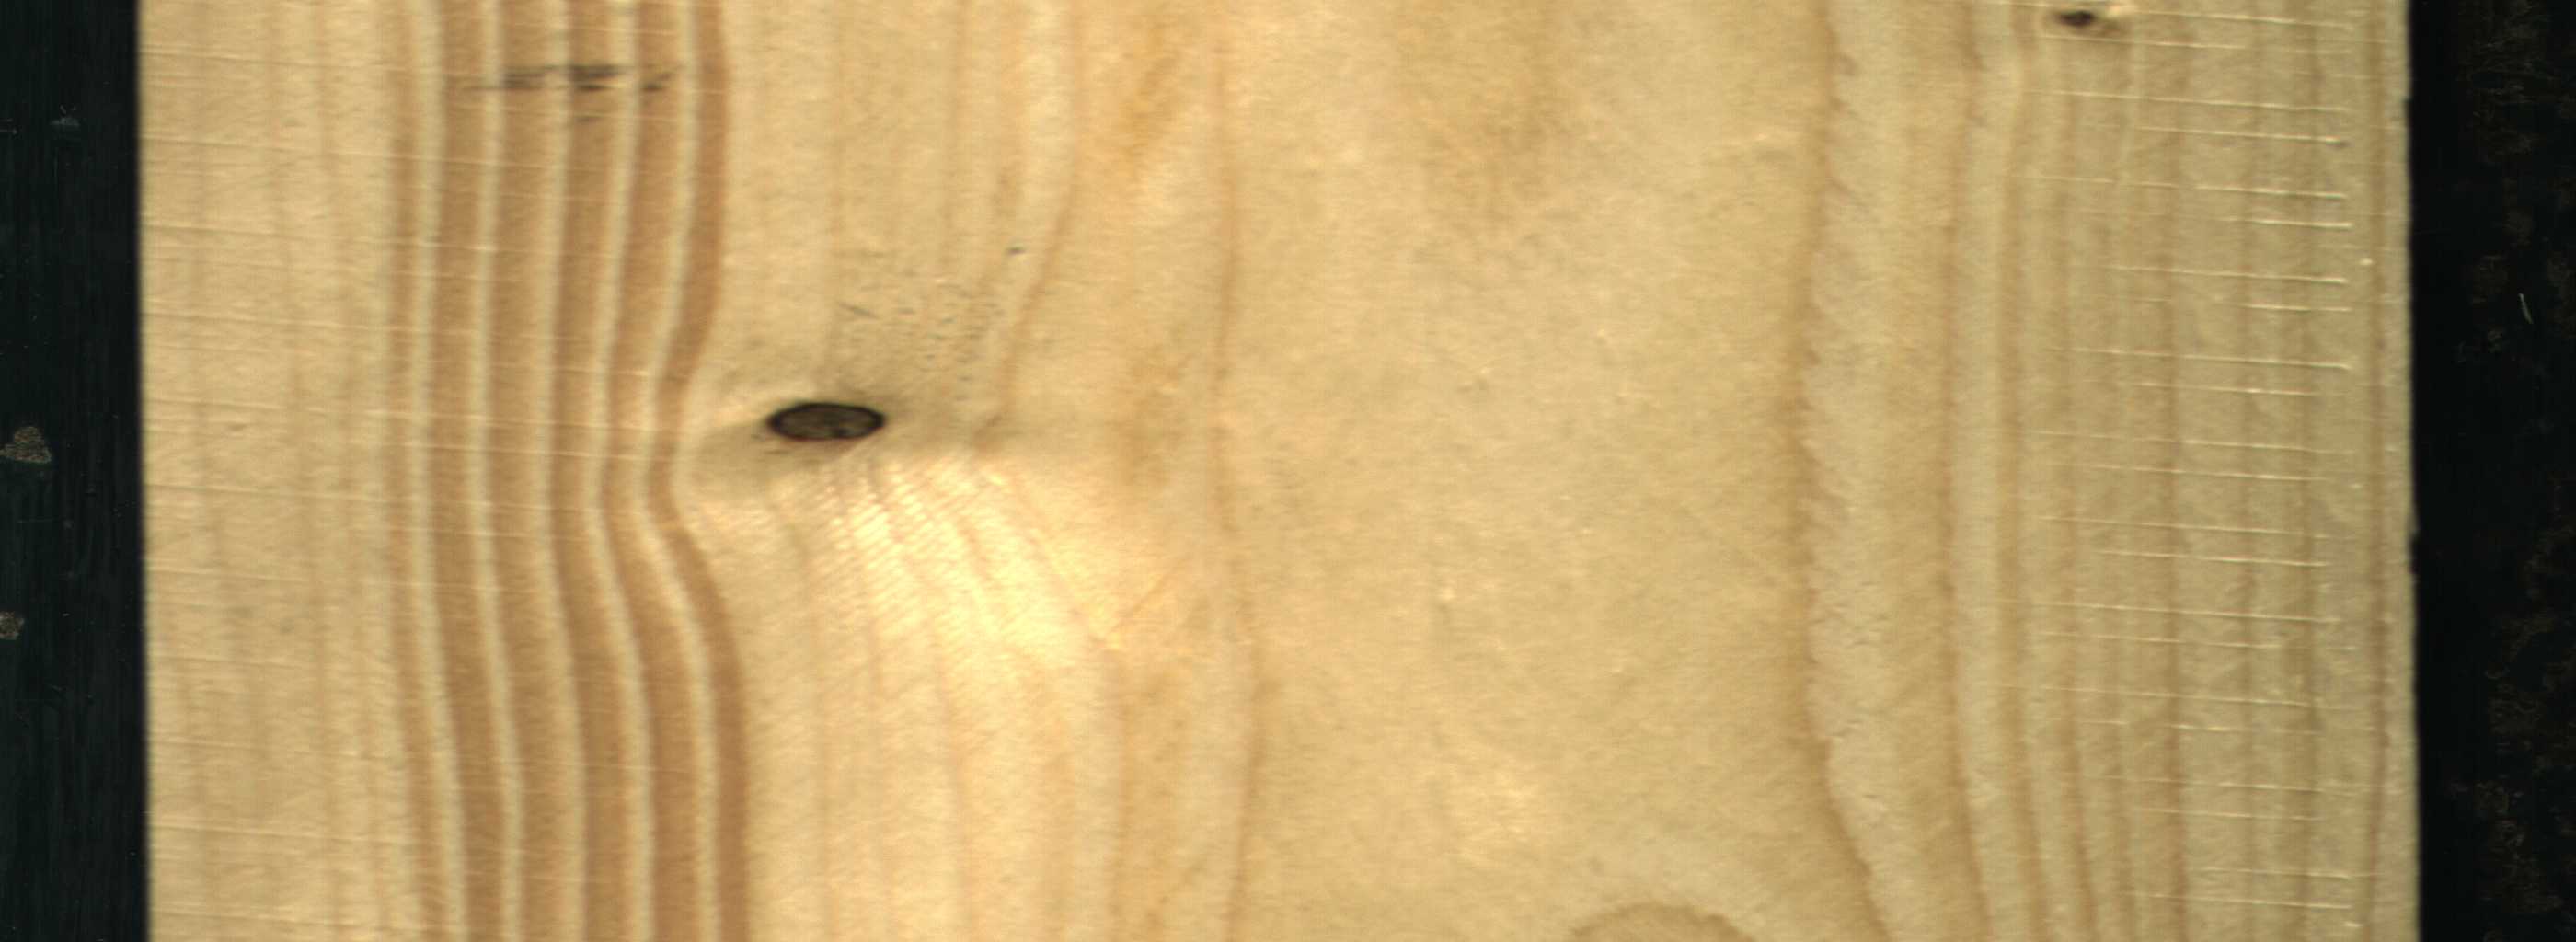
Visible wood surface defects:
Dead_Knot
Dead_Knot